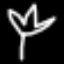
Label: leaf